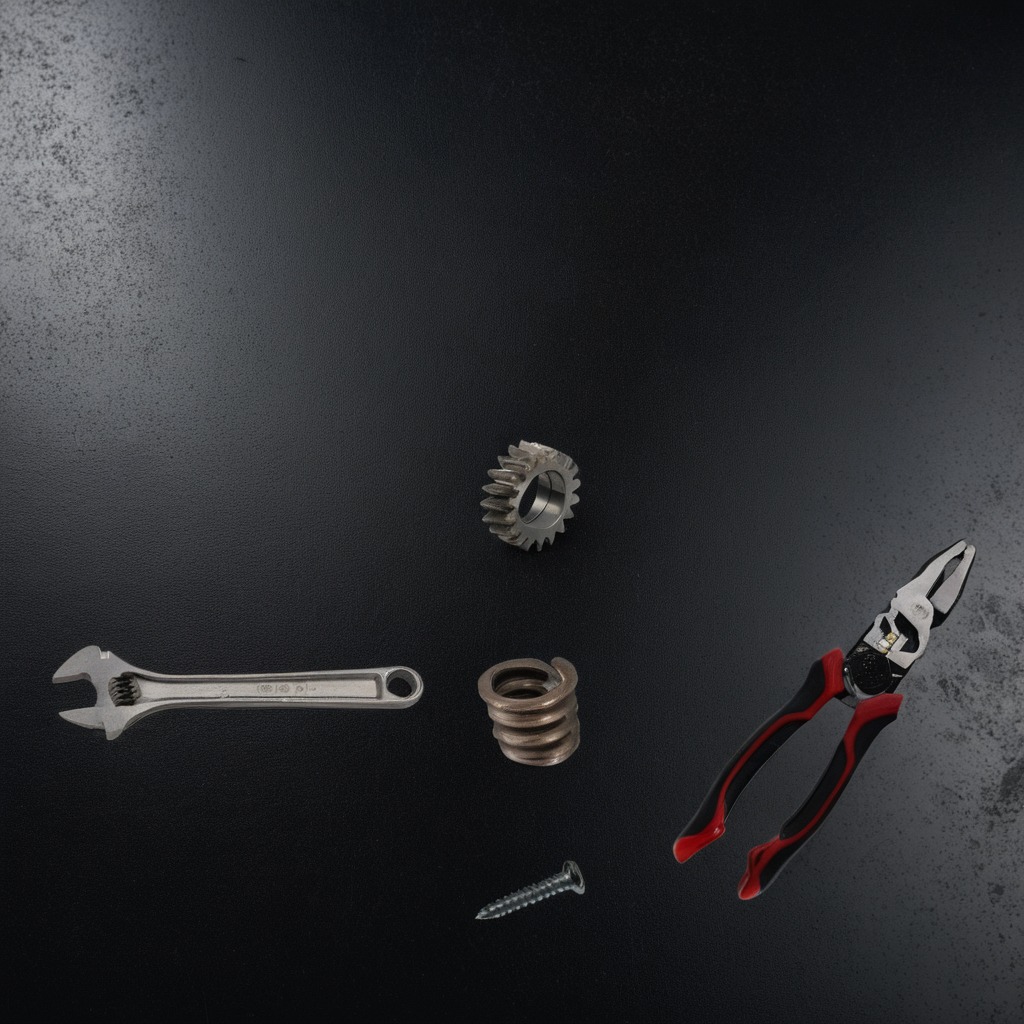
A steel gear with teeth, a metal machine screw, a pair of pliers, a coiled metal spring, and a wrench are lying on the clean granite tabletop covered with a black rubber mat inside a workshop at night.